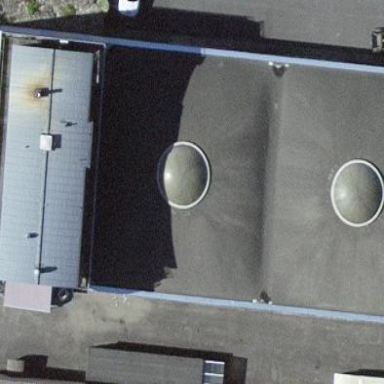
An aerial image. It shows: Industrial building with flat roof.